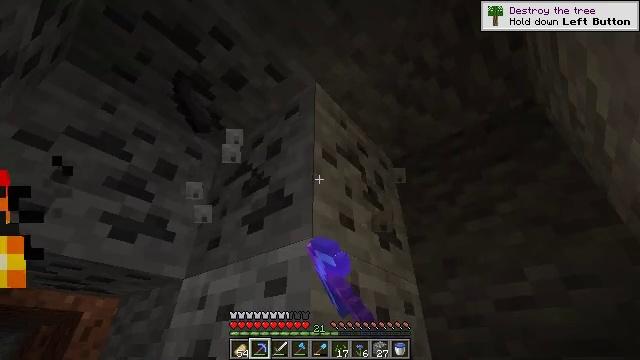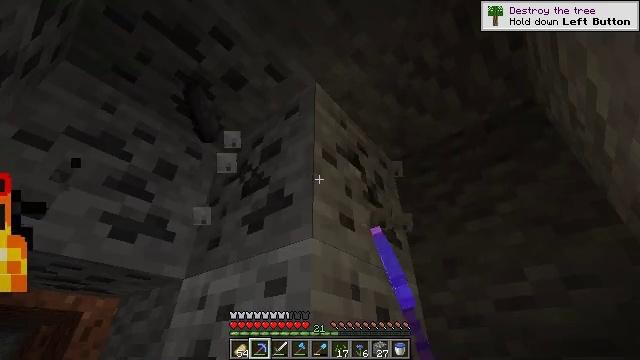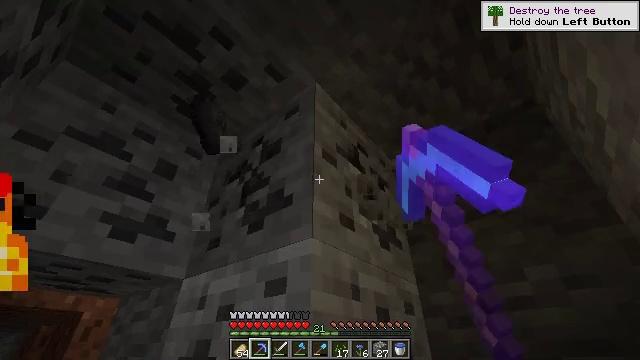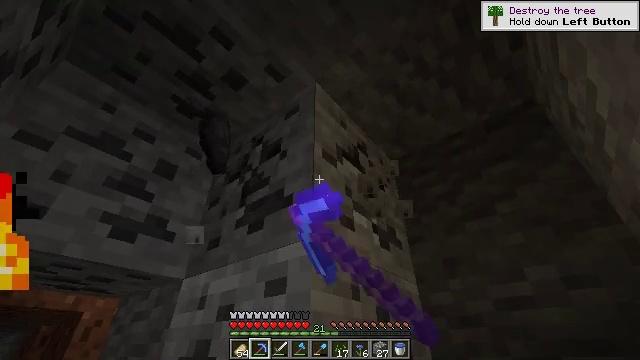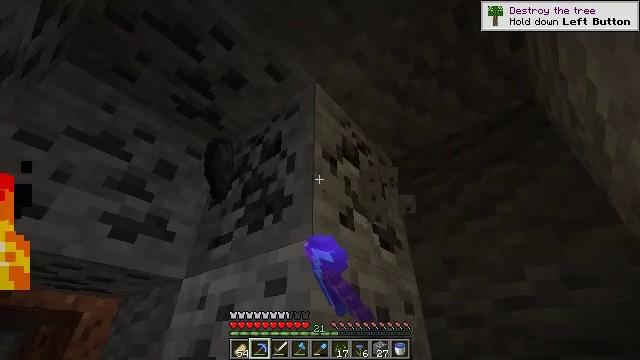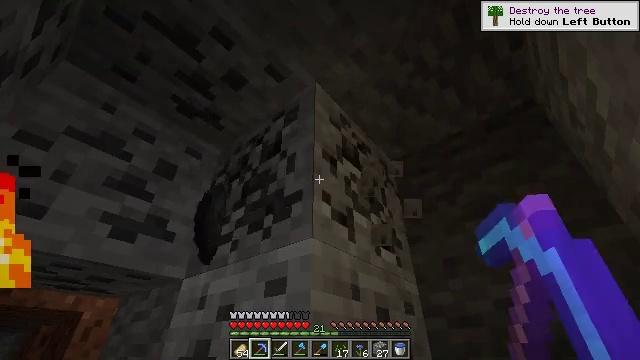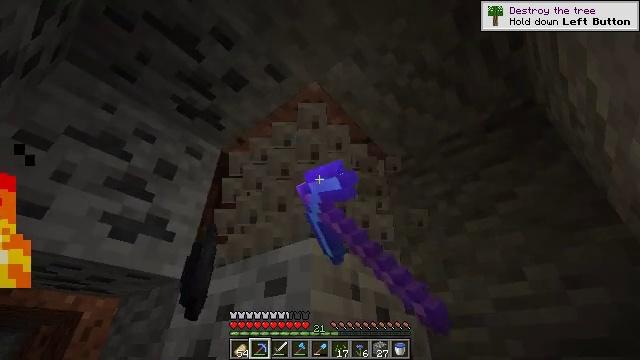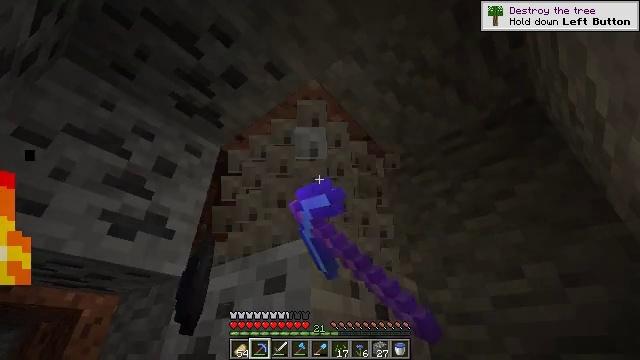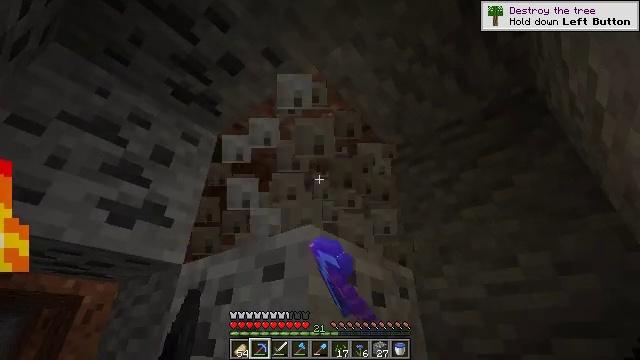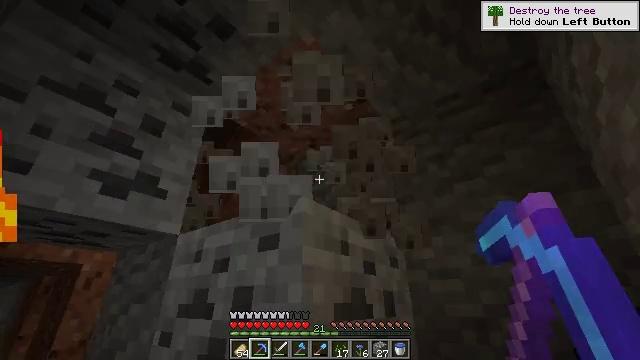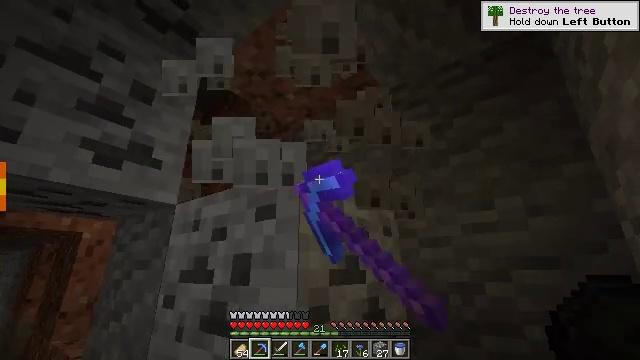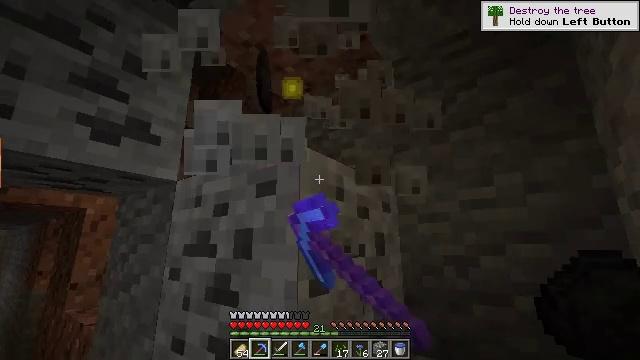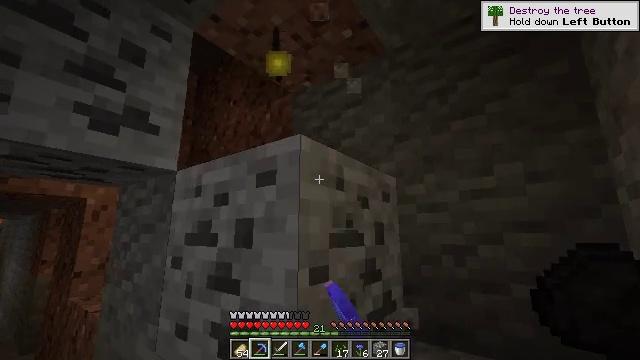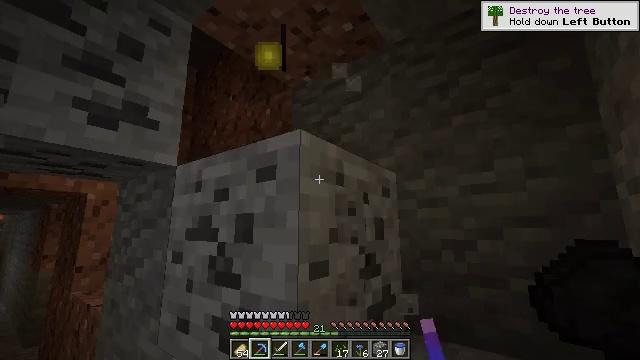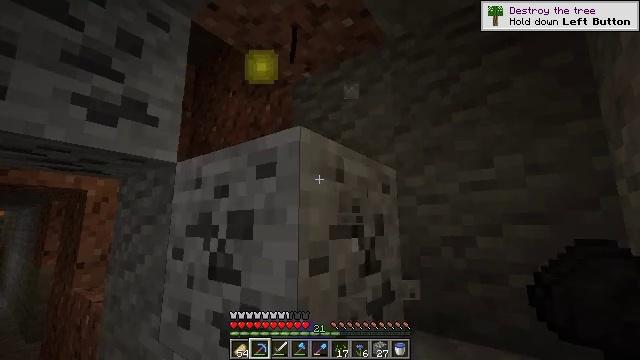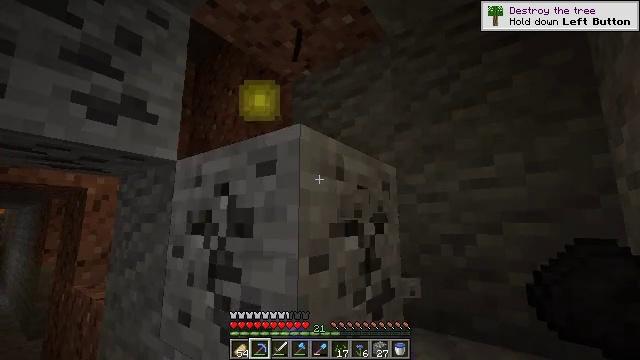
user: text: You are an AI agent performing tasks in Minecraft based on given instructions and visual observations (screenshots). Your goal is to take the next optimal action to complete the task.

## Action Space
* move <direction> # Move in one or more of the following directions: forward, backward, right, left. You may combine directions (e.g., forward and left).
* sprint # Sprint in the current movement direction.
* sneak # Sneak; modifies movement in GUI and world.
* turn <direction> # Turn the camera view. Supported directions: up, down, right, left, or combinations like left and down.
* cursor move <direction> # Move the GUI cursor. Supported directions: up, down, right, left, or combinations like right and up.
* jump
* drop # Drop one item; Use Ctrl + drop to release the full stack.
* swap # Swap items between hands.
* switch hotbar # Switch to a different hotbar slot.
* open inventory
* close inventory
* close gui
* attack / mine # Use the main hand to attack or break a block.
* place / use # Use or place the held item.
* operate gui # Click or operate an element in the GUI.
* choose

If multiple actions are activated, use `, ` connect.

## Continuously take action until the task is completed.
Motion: motion action
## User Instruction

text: Mine the coal ore underground.
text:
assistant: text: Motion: attack / mine
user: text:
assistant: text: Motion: attack / mine
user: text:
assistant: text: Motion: attack / mine
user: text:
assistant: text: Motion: attack / mine
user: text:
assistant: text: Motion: attack / mine
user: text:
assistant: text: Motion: attack / mine
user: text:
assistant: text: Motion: attack / mine
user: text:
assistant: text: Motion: turn down, attack / mine
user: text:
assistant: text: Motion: turn right and down, attack / mine
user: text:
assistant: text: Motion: turn down, attack / mine
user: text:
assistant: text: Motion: turn down, attack / mine
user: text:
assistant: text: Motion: turn down, attack / mine
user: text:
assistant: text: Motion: turn down, attack / mine
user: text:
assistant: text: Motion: attack / mine
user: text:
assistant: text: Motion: attack / mine
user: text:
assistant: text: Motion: attack / mine
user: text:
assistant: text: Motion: attack / mine
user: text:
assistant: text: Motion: attack / mine
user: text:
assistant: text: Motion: attack / mine
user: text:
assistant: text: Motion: attack / mine
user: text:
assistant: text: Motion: attack / mine
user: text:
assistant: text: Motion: attack / mine
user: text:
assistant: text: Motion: attack / mine
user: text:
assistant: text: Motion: attack / mine
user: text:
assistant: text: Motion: no_op
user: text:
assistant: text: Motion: no_op
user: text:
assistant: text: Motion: no_op
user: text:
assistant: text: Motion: turn left
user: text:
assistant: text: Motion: turn left and up
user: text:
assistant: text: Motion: turn left and up